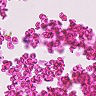
Metastatic tissue present: no